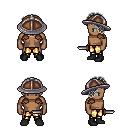
a pixel art fantasy rpg character, male body template, human, dark skin, leather shoulder armor, gold greaves, gray curly afro hairstyle, chain helm, black shoes, dagger, four views (front, back, left, right), 2x2 character sprite sheet, small pixel art, hard edges, no anti-aliasing